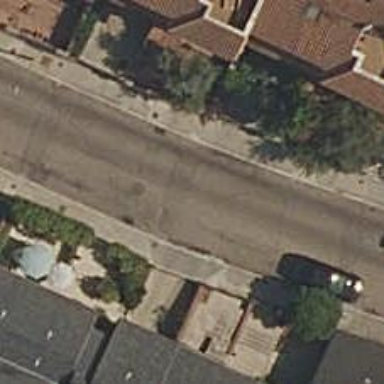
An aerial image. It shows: Residential road with asphalt surface and parallel on-street parking lanes on both sides. The sidewalks are paved with paving stones on both sides of the road.